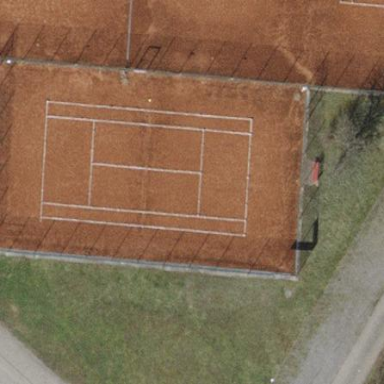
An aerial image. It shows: Tennis court on pitch.